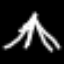
Label: The Eiffel Tower